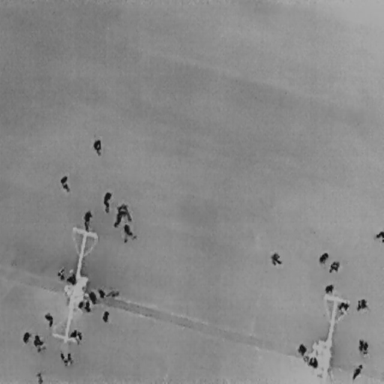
There are 31 People in the infrared image.